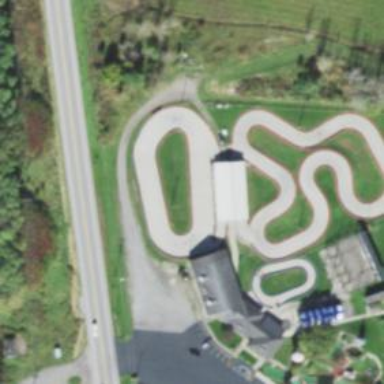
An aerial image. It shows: Karting raceway for sports activities.